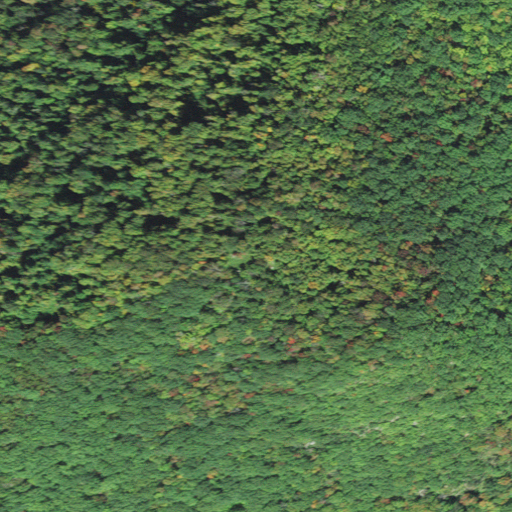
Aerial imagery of mountain in Vermont named Mount Hoag containing only deciduous forest